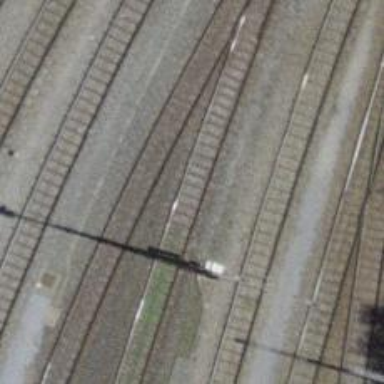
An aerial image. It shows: Railway yard.